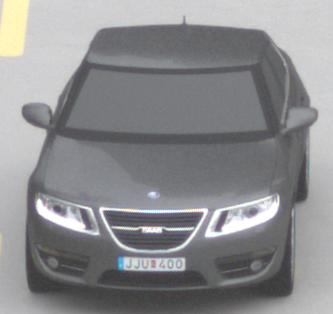
Make: Saab
Model: 5-Sep
Detailed model: 9-5 1.6T
Model produced from: 2010/06
Model produced until: 2011/12
Doors: 4
Color: gray
Road condition: dry road
Daytime: morning or afternoon
Contrast: low contrast